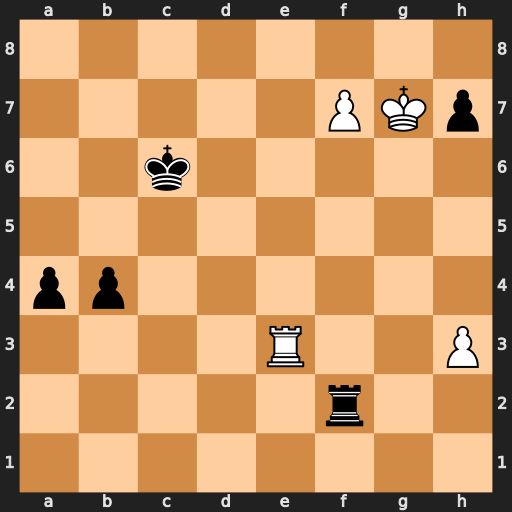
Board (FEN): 8/5PKp/2k5/8/pp6/4R2P/5r2/8
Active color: w
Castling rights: -
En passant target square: -
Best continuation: Re6+ Kb5 Rf6 Rxf6 Kxf6